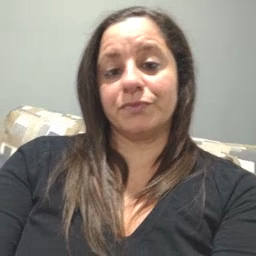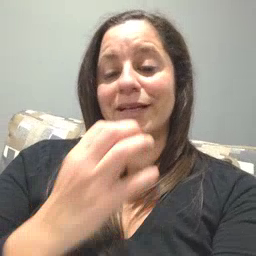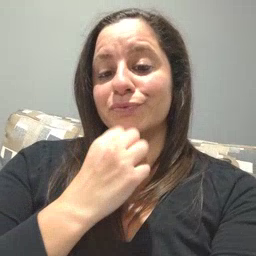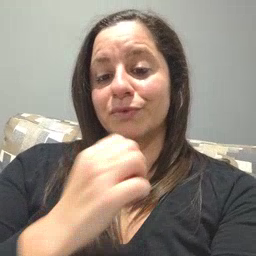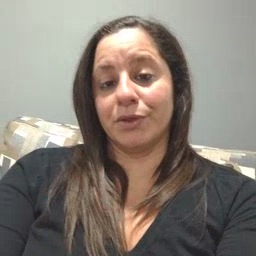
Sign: underwear